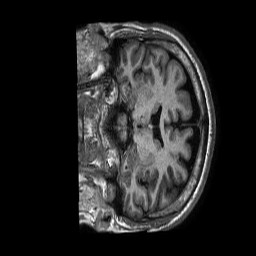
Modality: T1w
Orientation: coronal
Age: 61
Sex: male
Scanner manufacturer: philips
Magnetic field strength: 1.5 T
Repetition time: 0.008264 s
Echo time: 0.003789 s